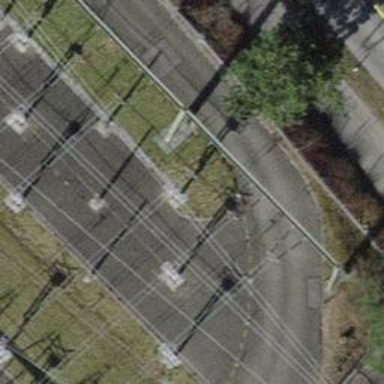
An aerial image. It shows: Switch for power supply.